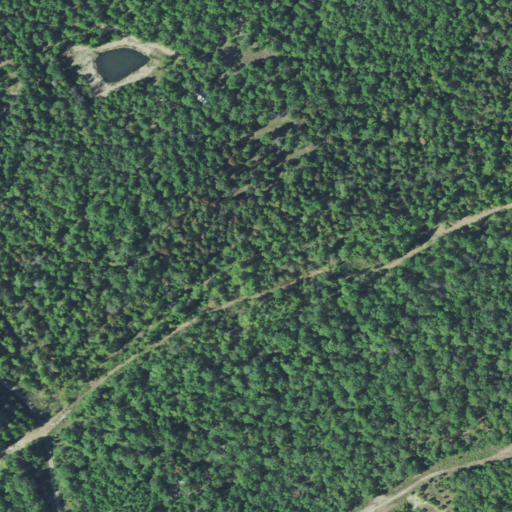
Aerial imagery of valley in Oklahoma named Compton Hollow containing mixed forest, deciduous forest, evergreen forest, shrub, and open development